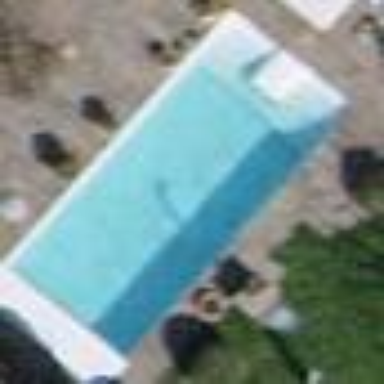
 perfect for swimming and other water activities."